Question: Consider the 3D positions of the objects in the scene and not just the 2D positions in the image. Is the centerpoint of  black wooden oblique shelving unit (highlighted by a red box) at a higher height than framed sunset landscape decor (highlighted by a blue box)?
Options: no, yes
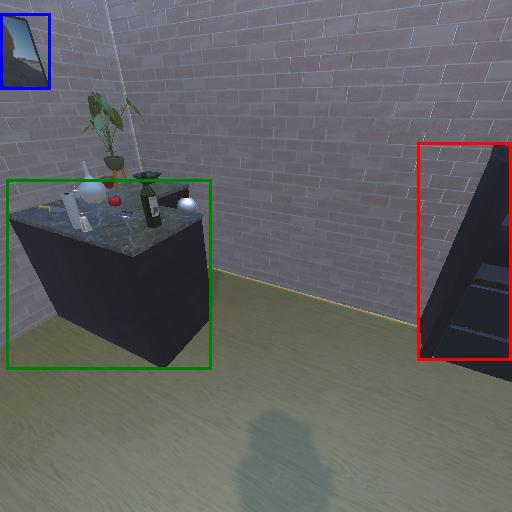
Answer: no